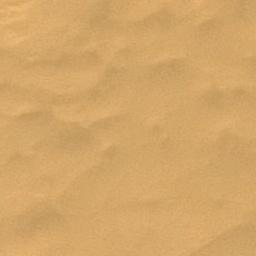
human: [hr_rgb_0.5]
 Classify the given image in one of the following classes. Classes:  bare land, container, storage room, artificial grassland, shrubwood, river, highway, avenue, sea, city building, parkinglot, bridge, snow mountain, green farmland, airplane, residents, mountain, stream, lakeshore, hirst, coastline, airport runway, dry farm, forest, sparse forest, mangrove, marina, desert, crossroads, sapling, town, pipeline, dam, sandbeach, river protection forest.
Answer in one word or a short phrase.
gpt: desert